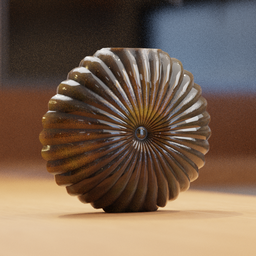
Label: decoration